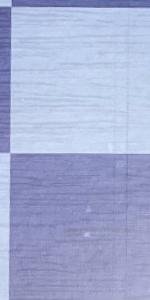
Label: Empty